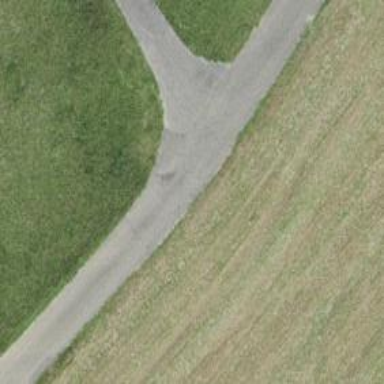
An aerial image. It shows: Service road with grade1 tracktype.